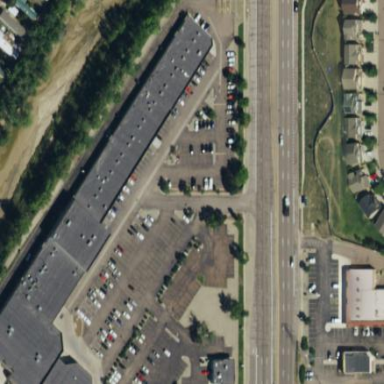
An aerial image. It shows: Retail area.